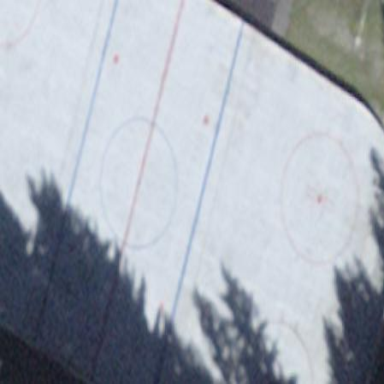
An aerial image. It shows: Ice hockey pitch for leisure land.